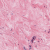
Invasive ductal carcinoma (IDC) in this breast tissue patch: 0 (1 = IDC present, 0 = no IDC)